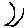
Label: moon